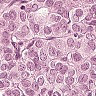
Metastatic tissue present: yes